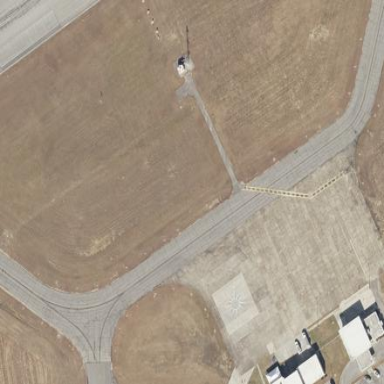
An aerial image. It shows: Apron at the airport.